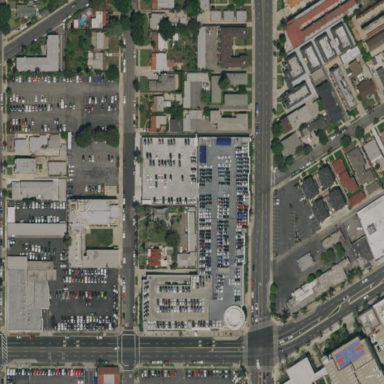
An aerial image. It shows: Shop that sells cars.